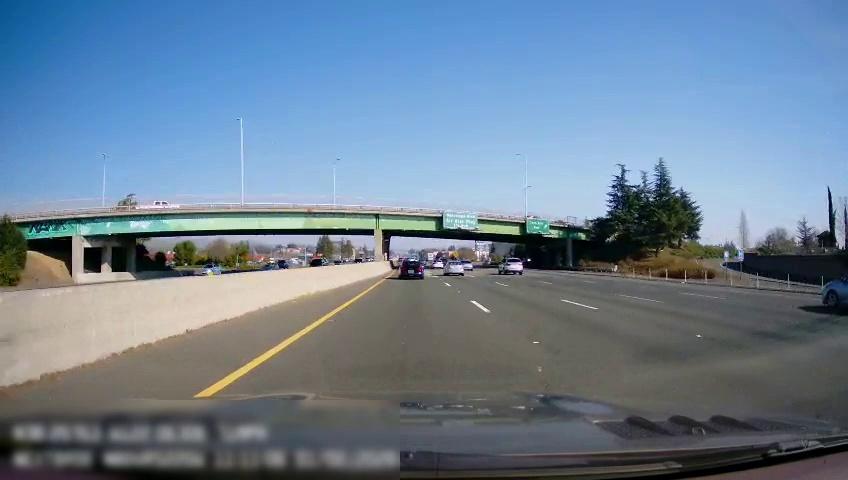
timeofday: Day
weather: Sunny
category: Drivable Space
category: Vehicles | Car
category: Vehicles | Truck
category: Vehicles | Car
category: Vehicles | Car
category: Vehicles | Car
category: Vehicles | Car
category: Vehicles | Car
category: Vehicles | Car
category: Vehicles | Car
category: Vehicles | SUV
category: Vehicles | Car
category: Vehicles | SUV
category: Vehicles | Car
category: Drivable Space
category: Lanes | Alternate Lane
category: Lanes | Current Lane
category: Lanes | Current Lane
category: Lanes | Alternate Lane
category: Lanes | Alternate Lane
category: Lanes | Alternate Lane
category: Traffic | Signs
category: Traffic | Signs